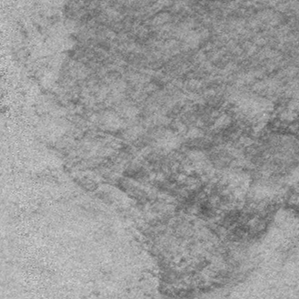
Label: frost